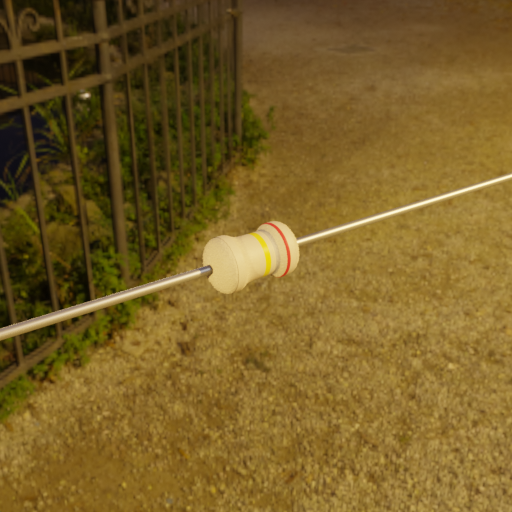
Resistor colour bands (in order): yellow, silver, red